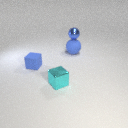
small blue rubber cube to the left of small cyan metal cube